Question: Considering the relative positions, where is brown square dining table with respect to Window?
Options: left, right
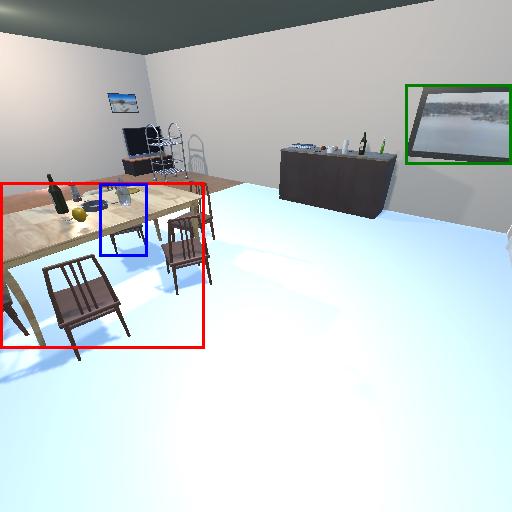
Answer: left